Question: I am having an app in which I am getting some data from my sqlite database.
Below is my query which I am using to get data from sqlite database.
'''
select * from tbl where ListId = 5
'''

I want to update this table in such a way that I want the first row of a table with some specific 'WordID' that I have passed.
If I pass 'WordId = 58' then first row of the table should start with this 'WordID', then rest data should be in any sequence.
How to achieve this via any sqlite query?
Please help me.
Thanks in advance.
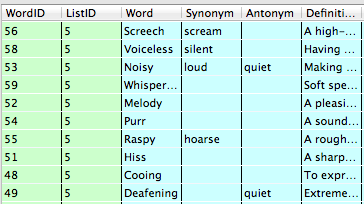
Answer: Try
'''
select * from tbl where ListId = 5 order by WordId <> 58
'''